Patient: sex M, age 64
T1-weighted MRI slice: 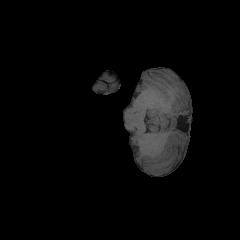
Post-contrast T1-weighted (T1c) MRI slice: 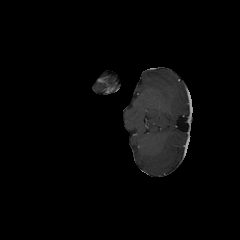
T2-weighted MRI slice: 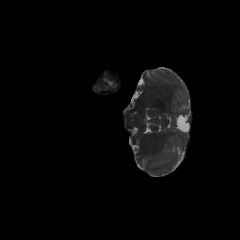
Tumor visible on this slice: no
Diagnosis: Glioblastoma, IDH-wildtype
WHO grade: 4